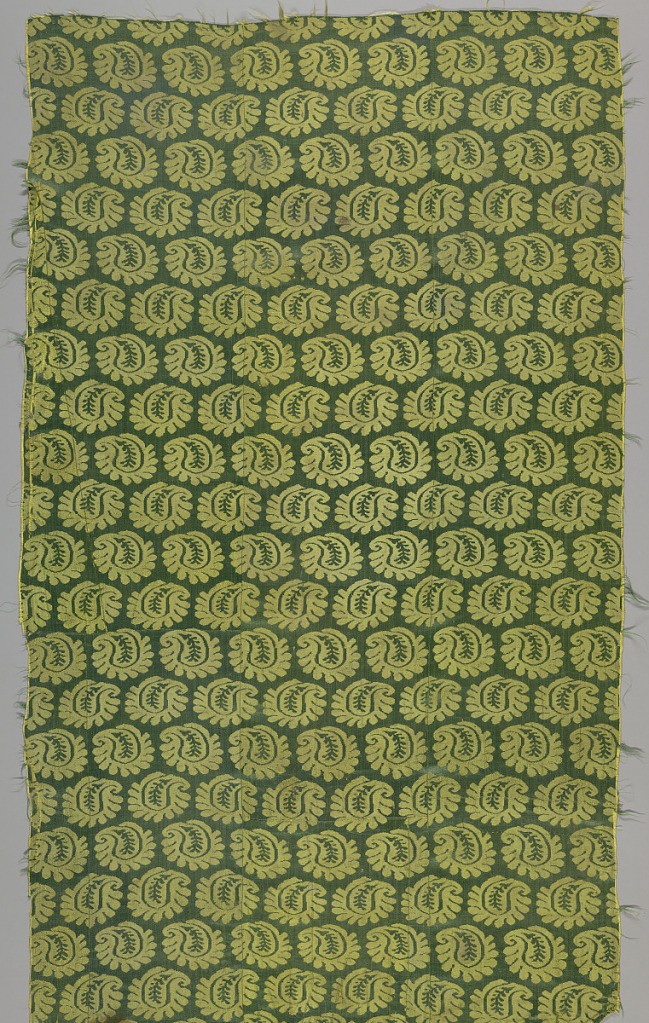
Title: Textile
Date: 16th–17th century
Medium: silk Technique: 8-harness satin damask
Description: Yellow-green damask with an allover pattern of asymmetrical leaf or floral form in rows repeated in offset rows with direction reversed.